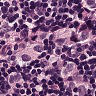
Metastatic tissue present: yes